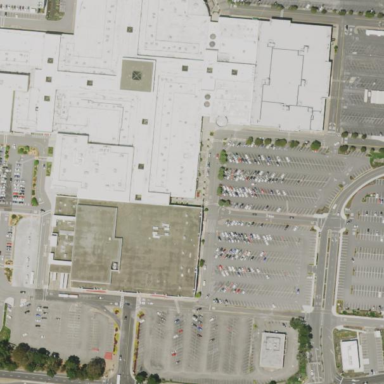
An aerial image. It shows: Retail building which is mall.